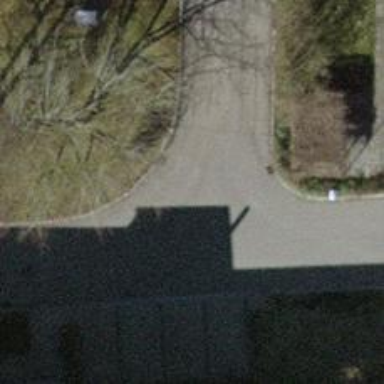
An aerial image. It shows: Unpaved road in residential area.